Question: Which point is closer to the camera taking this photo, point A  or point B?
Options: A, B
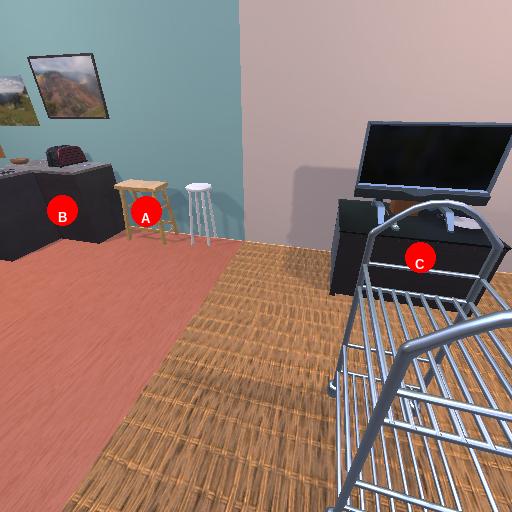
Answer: A